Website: macys
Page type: billing-address
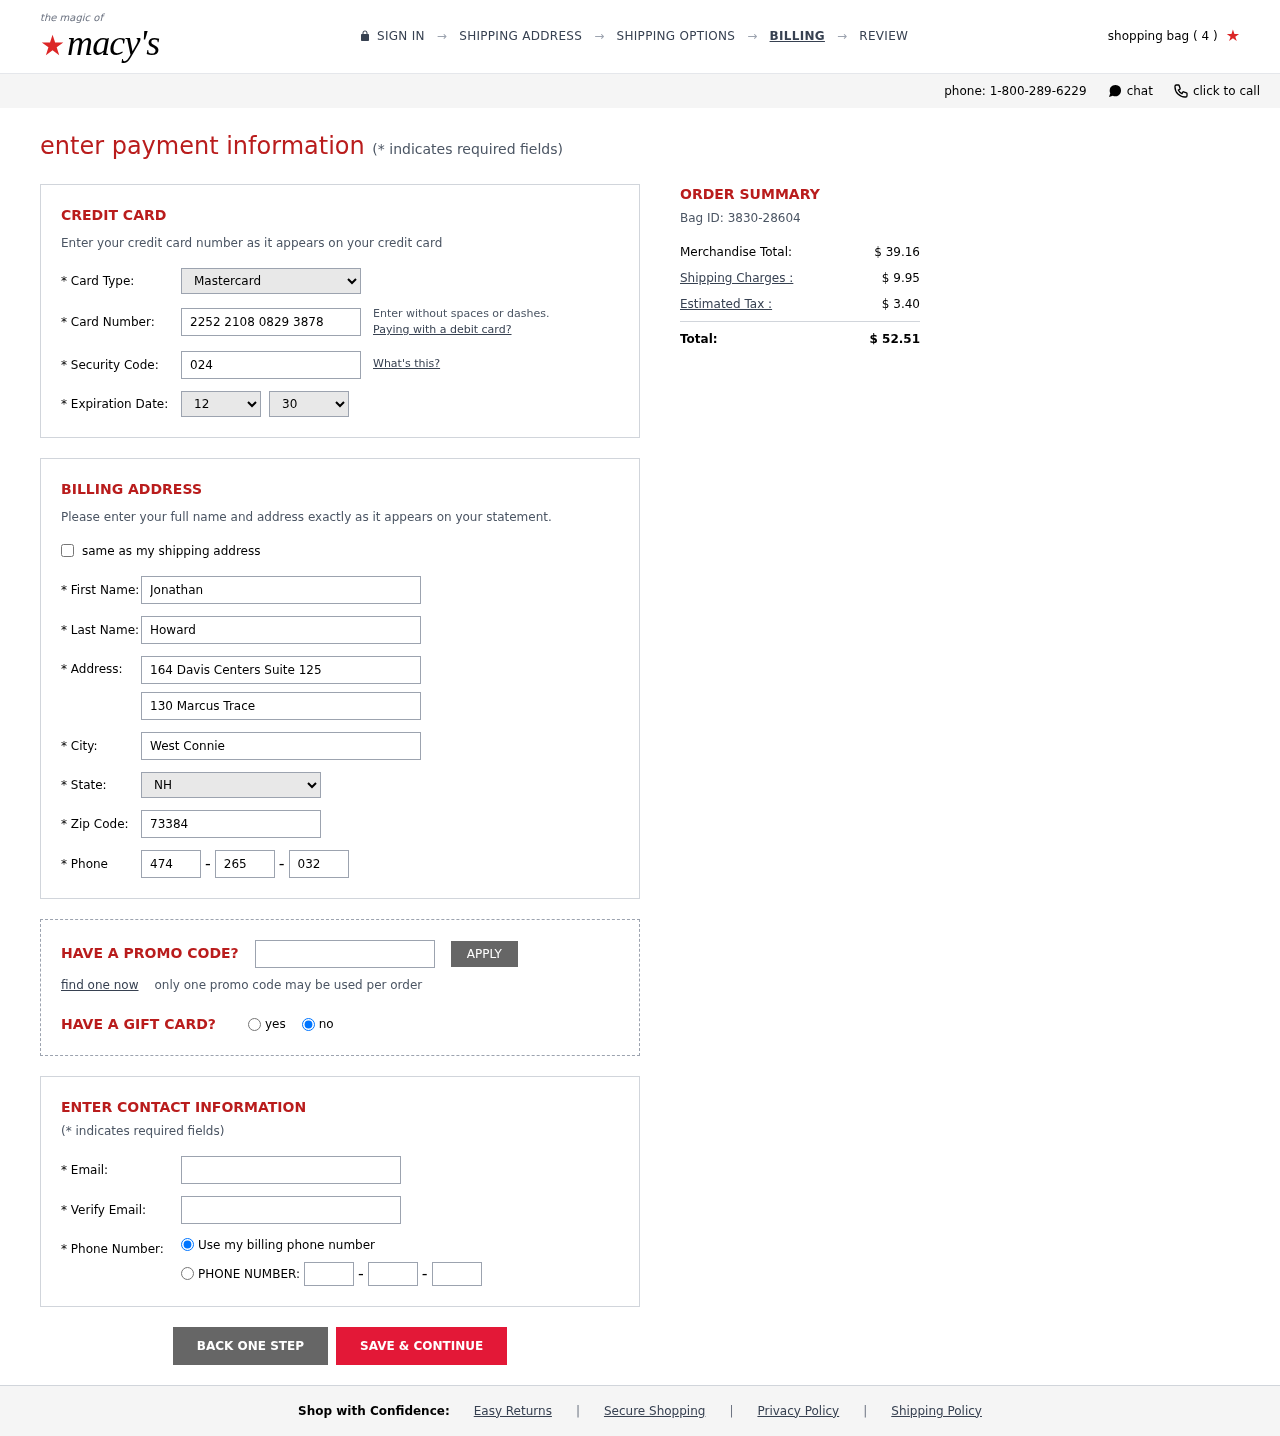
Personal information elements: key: PII_CARD_CVV
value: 024
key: PII_CARD_EXPIRY_MONTH
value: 12
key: PII_CARD_EXPIRY_YEAR
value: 30
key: PII_CARD_NUMBER
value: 2252 2108 0829 3878
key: PII_CARD_TYPE
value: Mastercard
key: PII_CITY
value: West Connie
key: PII_EMAIL
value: jhoward@hotmail.com
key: PII_FIRSTNAME
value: Jonathan
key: PII_LASTNAME
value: Howard
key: PII_PHONE_AREA
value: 474
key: PII_PHONE_PREFIX
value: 265
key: PII_PHONE_SUFFIX
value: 0324
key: PII_POSTCODE
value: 73384
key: PII_STATE_ABBR
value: NH
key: PII_STREET
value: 164 Davis Centers Suite 125
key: PII_STREET2
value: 130 Marcus Trace
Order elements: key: ORDER_NUM_ITEMS
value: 4
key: ORDER_ID
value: Bag ID: 3830-28604
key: ORDER_SUBTOTAL
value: $ 39.16
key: ORDER_SHIPPING_COST
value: $ 9.95
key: ORDER_TAX
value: $ 3.40
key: ORDER_TOTAL
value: $ 52.51